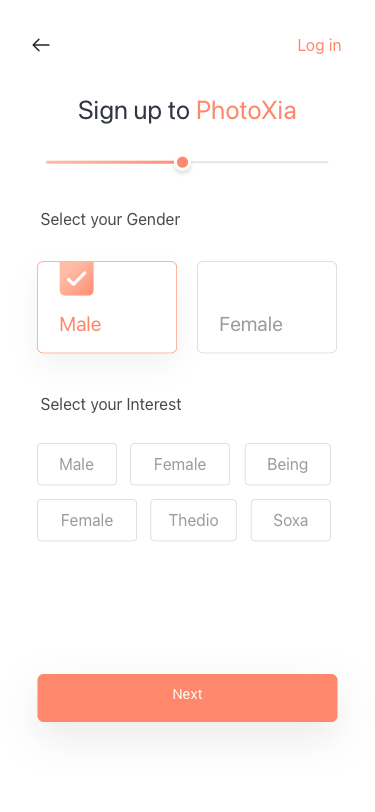
Text in this UI design:
Sign up to PhotoXia
Log in
Next
Select your Gender
Male
Female
Select your Interest
Male
Thedio
Female
Female
Being
Soxa